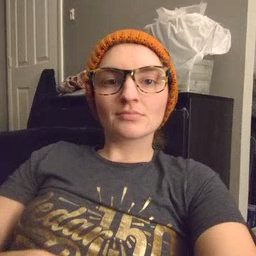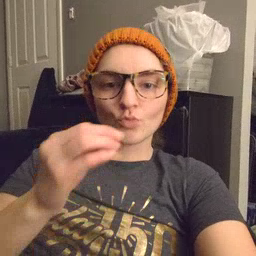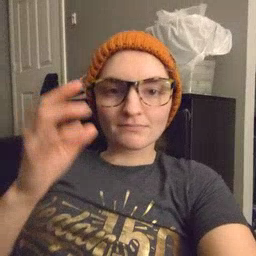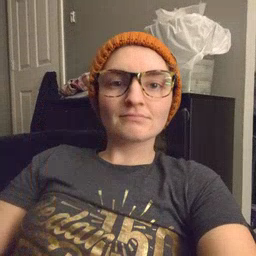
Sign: kiss